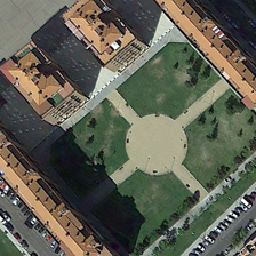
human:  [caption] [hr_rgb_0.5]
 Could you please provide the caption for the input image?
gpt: Orange trees lined up on all sides.

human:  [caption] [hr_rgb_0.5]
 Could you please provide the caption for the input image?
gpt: there's a big wheel and a lot of cars in the middle lawn .

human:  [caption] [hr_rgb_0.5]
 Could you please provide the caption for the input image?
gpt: Four buildings lined with orange trees on both sides.

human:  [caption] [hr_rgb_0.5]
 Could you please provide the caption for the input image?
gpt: The four buildings are lined with orange trees.

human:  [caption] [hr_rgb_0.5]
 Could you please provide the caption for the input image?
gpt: Orange trees are planted on both sides of the four buildings.